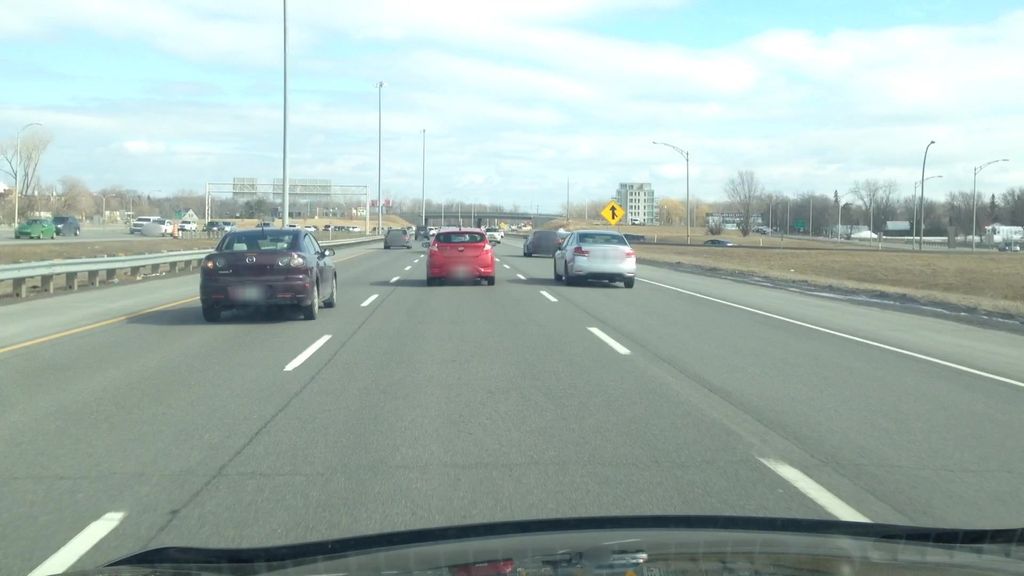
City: montreal